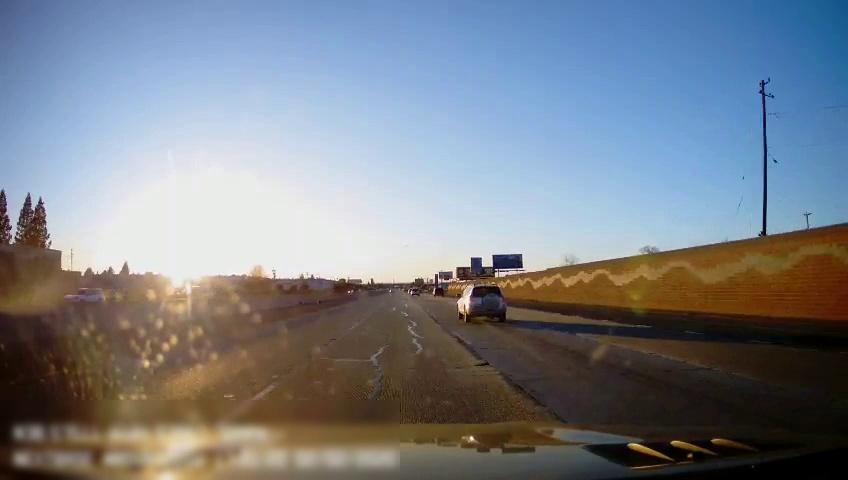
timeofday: Day
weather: Sunny
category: Drivable Space
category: Vehicles | SUV
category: Vehicles | SUV
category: Vehicles | SUV
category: Lanes | Current Lane
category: Lanes | Current Lane
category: Lanes | Alternate Lane
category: Lanes | Alternate Lane
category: Lanes | Alternate Lane